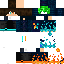
A male human skin with dark skin, wearing brown long hair dressed in a blue hoodie and black pants, featuring a closed mouth.